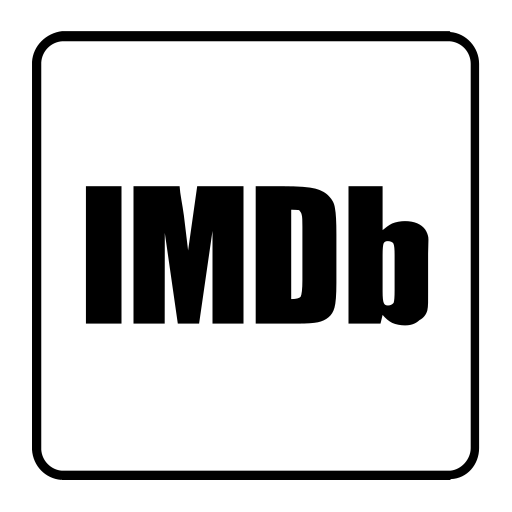
Tags: icon, FontAwesome, fa-icon, brand, imdb